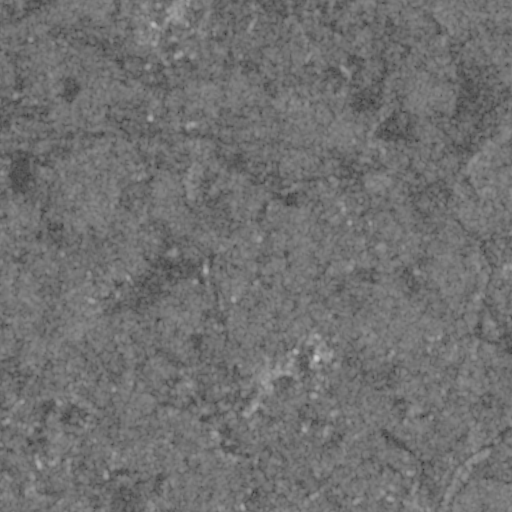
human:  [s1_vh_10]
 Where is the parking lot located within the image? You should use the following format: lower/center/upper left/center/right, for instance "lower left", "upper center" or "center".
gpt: The parking lot is located in the lower left of the image.
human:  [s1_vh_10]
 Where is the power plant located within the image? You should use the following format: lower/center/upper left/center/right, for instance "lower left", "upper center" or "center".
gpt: There is no power plant in the image.

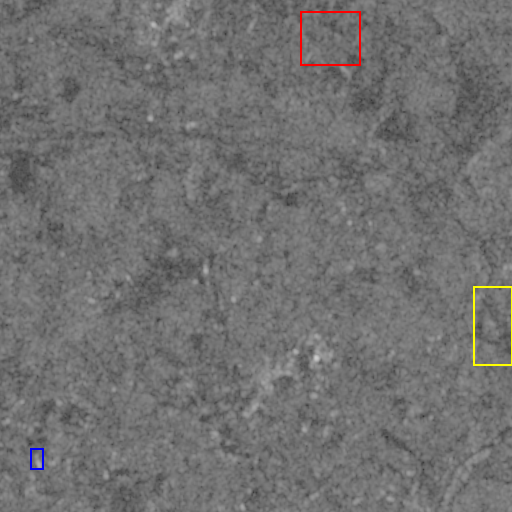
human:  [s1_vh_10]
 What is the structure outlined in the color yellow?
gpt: The structure outlined in yellow is a crop field.
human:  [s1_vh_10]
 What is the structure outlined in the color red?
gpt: The structure outlined in red is a park.
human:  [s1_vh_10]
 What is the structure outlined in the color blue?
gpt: The structure outlined in blue is a parking lot.
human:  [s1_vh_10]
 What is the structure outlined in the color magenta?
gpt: There is no magenta outline.